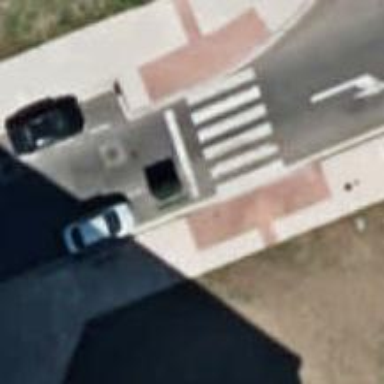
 and parallel parking lanes on both sides as well."